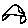
Label: car